Interaction volume radius: 10 \u00c5
Interaction volume height: 10 \u00c5
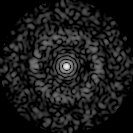
Disorder parameter: 0.7975